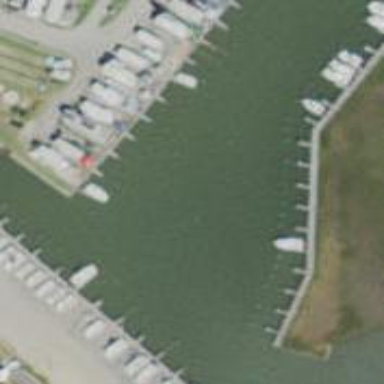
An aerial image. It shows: Marina on leisure land.